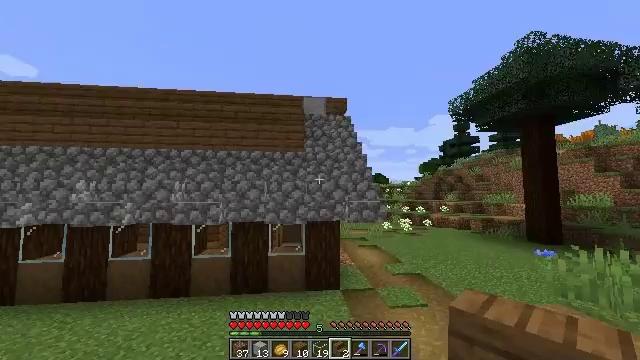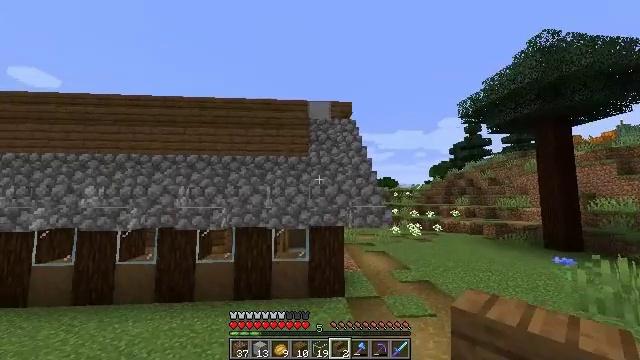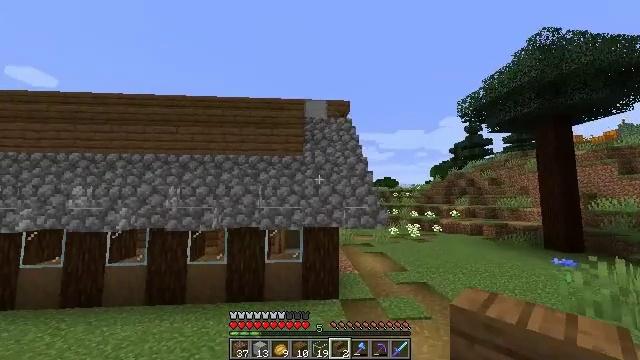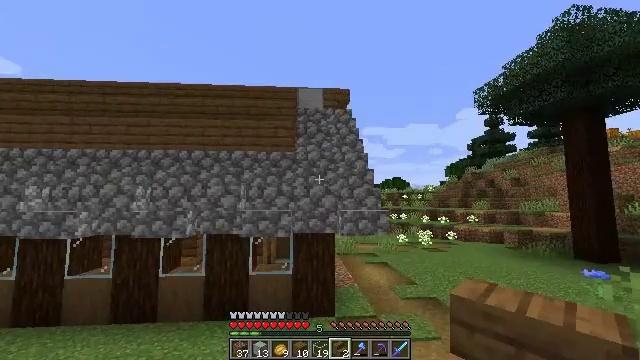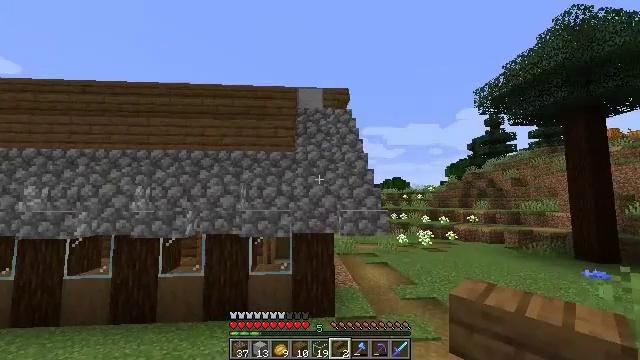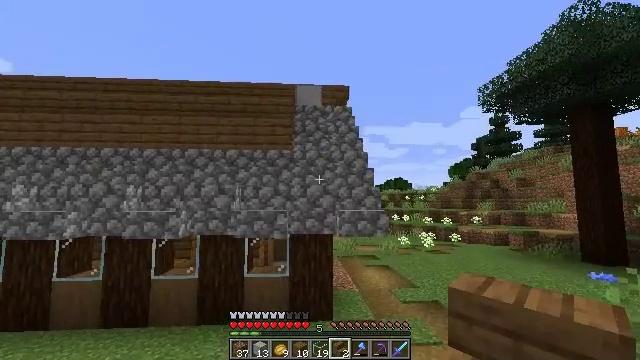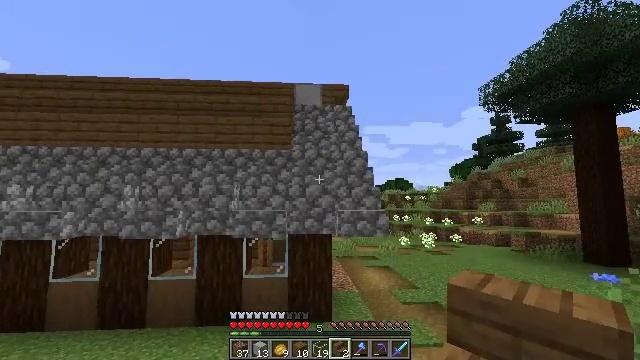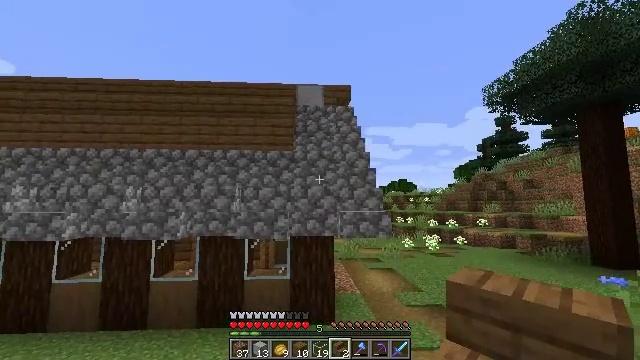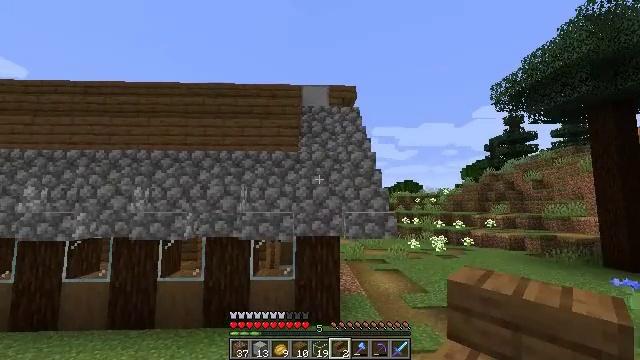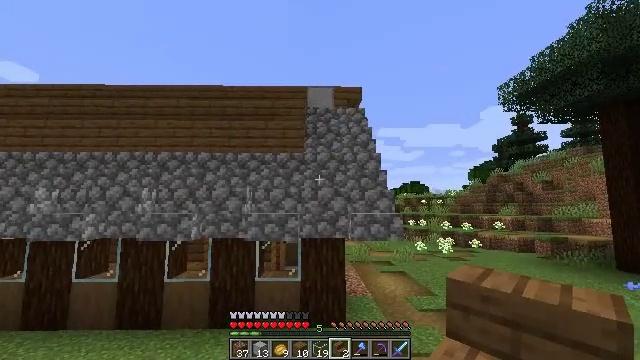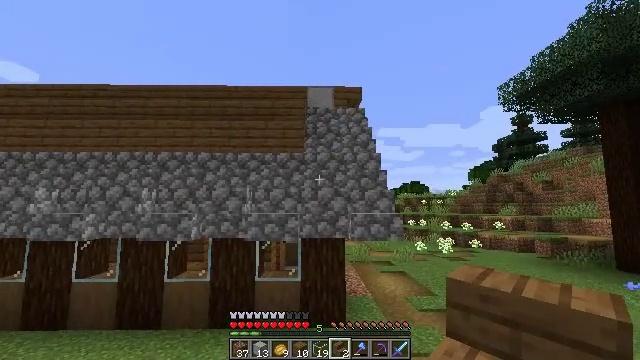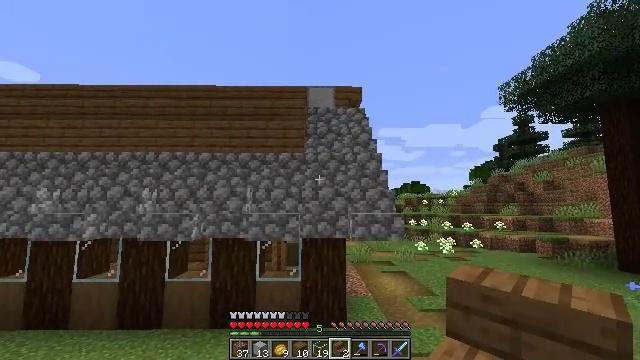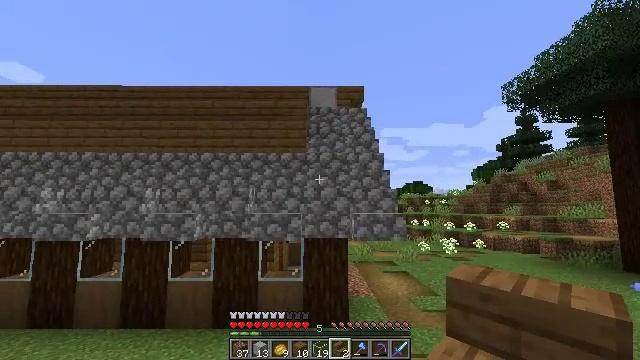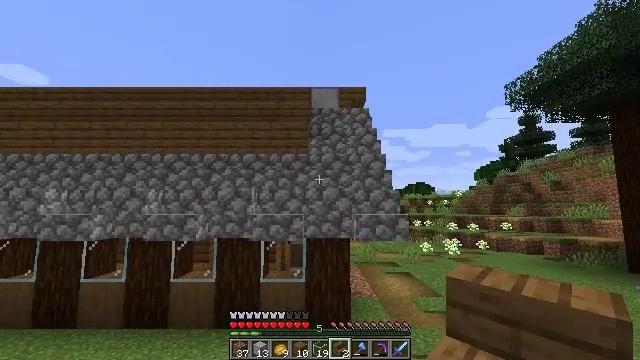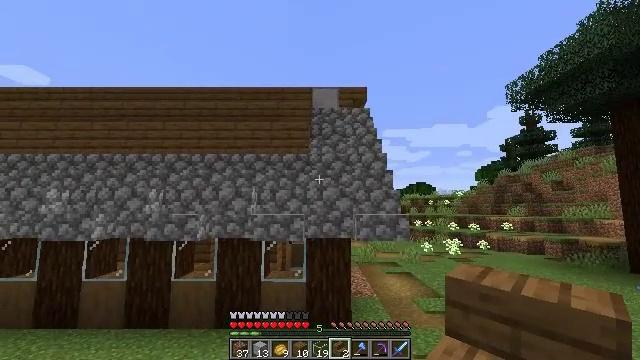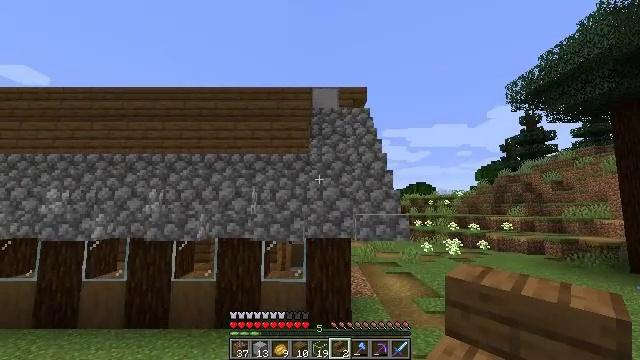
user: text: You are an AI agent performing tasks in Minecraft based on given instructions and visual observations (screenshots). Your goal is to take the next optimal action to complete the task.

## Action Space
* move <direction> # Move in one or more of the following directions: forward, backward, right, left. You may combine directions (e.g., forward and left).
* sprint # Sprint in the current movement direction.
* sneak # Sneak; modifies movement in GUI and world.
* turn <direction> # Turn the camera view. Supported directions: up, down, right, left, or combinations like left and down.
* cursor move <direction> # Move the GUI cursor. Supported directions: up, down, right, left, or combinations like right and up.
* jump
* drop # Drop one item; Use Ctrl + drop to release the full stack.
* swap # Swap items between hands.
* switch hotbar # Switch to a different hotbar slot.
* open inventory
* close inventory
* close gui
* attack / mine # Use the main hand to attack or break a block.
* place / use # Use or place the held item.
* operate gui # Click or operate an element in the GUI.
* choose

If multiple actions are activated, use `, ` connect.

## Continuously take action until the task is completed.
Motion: motion action
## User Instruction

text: Mine the cobblestone stairs.
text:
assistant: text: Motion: move right, turn left and up
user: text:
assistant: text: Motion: no_op
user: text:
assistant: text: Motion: no_op
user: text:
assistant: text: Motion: no_op
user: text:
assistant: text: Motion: no_op
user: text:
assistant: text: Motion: no_op
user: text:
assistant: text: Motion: no_op
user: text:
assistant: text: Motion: turn left
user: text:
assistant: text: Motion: turn left
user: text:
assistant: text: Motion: no_op
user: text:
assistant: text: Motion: no_op
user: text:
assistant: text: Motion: no_op
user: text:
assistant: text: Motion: no_op
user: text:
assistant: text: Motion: no_op
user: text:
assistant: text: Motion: no_op
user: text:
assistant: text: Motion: no_op
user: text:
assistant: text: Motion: no_op
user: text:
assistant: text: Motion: no_op
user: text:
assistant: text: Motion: turn left and down
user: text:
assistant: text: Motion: turn left and down
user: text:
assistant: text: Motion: turn left and down
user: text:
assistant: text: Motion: move left, turn left and down
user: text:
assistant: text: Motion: move left, turn left
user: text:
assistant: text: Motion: move forward and move left
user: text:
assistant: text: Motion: move forward and move left
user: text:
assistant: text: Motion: move forward and move left
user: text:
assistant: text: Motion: move forward and move left
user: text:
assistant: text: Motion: move forward and move left
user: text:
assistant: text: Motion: move forward and move left
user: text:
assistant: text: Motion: move forward and move left